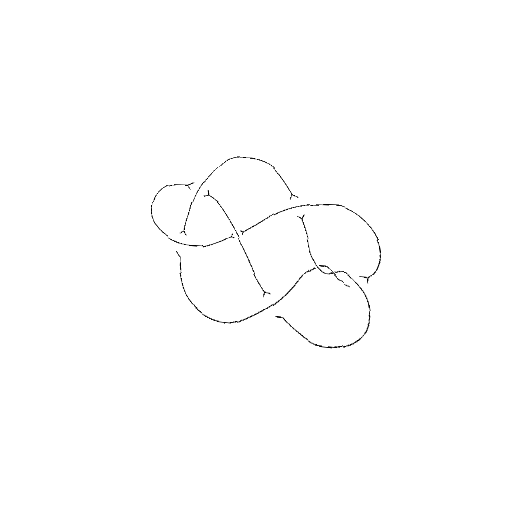
Crossing number: 8